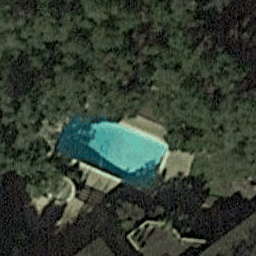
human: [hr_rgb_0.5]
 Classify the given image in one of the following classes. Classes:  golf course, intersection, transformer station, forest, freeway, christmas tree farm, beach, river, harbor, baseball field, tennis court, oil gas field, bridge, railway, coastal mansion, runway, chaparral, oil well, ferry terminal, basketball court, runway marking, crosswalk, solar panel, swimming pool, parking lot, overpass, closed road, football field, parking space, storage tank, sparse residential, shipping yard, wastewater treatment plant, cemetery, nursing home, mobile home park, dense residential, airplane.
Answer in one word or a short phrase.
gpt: swimming pool